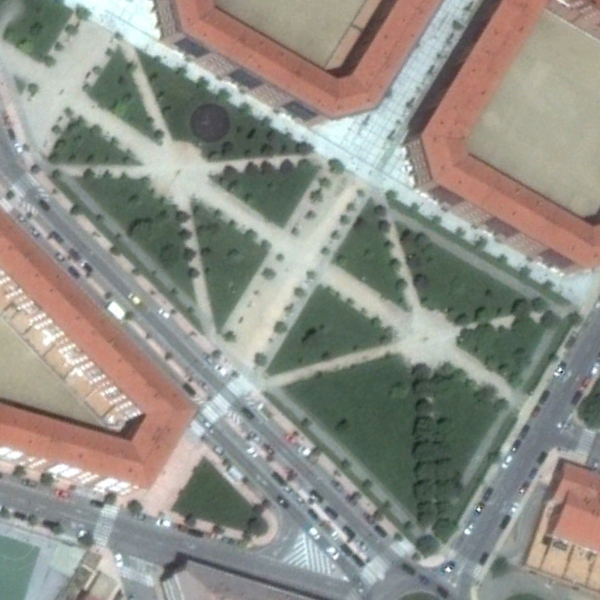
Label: Square